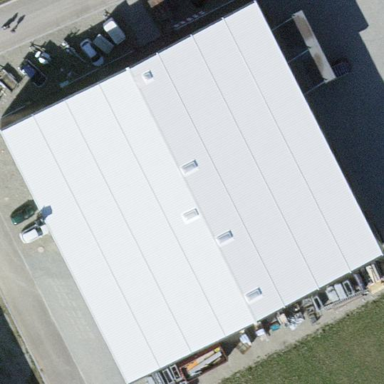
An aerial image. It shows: Gabled building with roof oriented along its structure.